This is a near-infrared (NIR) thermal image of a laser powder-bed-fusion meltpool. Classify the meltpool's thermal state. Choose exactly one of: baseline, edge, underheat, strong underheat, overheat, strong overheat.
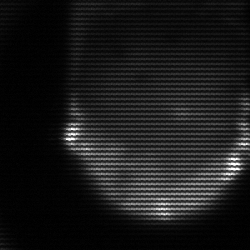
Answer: edge